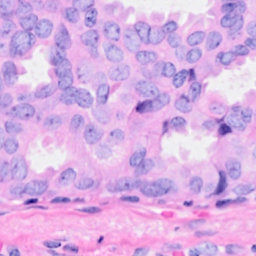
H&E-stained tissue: Breast